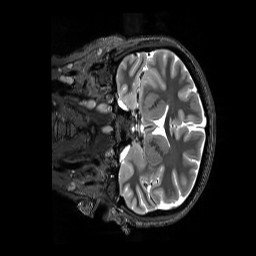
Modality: T2w
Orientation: coronal
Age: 26
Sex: female
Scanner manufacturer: siemens
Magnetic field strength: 3 T
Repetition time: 3.2 s
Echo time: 0.728 s